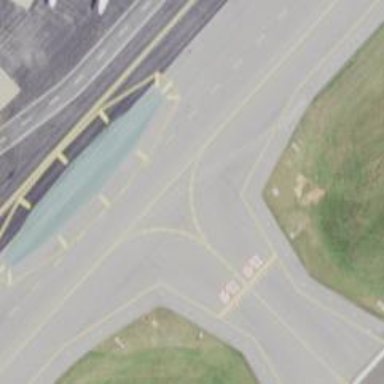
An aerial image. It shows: View of taxiway at the airport.